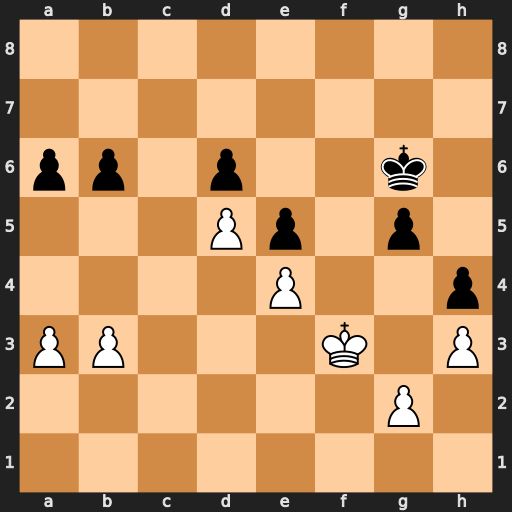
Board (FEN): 8/8/pp1p2k1/3Pp1p1/4P2p/PP3K1P/6P1/8
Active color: w
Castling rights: -
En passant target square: -
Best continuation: Kg4 a5 a4 Kf6 Kh5